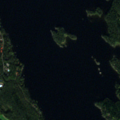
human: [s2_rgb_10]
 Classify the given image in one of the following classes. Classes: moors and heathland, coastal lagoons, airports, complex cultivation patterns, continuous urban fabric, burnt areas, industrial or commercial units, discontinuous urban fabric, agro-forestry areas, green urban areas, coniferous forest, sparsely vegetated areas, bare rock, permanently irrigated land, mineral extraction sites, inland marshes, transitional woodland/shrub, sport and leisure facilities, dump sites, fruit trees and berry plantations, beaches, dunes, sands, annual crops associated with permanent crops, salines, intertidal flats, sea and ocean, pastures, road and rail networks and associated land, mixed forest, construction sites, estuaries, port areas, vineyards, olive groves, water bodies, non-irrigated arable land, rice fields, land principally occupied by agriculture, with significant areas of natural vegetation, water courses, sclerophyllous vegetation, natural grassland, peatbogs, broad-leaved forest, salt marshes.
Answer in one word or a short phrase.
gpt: discontinuous urban fabric, coniferous forest, water bodies